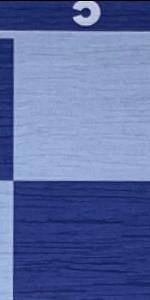
Label: Empty